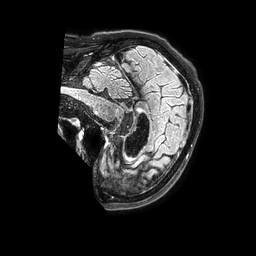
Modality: FLAIR
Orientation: sagittal
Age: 66
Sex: male
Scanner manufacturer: philips
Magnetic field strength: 3 T
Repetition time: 4.8 s
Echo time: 0.34 s